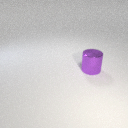
large purple metal cylinder